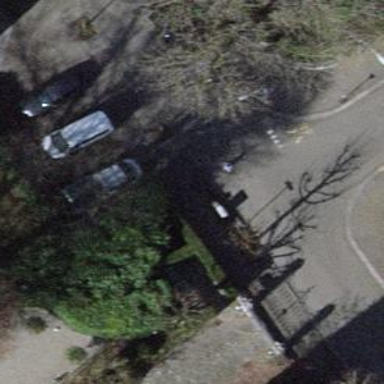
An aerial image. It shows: Kerb barrier.